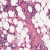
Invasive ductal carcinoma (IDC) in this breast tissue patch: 1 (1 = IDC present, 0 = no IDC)